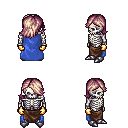
a pixel art fantasy rpg character, male body template, skeleton, blue cape, robe skirt, white blonde swoop hairstyle, gold gloves, metal boots, four views (front, back, left, right), 2x2 character sprite sheet, small pixel art, hard edges, no anti-aliasing